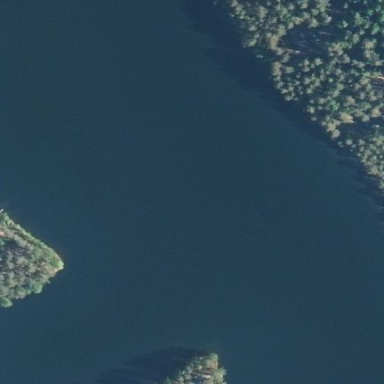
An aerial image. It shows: Beautiful lake surrounded by nature.